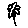
Label: flower